Question: I just started using Coq.
How can I define the proposition 'myProp' such that, given a set 'H', 'myProp H' is true iff  ?
In particular, how can I express the fact that 'H' is a subset of 'nat' in a proposition? Or how can I simply state ?
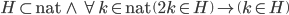
Answer: You are in type theory, so the notion of subset does not exists exactly in the
same manner as in set theory.
Describing something as a subset of nat is just done by by describing it as a proposition over natural numbers. Something of type 'nat -> Prop'.
The sentence 'H' is written:
'''
Variable H : nat -> Prop.
'''
Now that predicate on natural number can only be applied to natural numbers.
If you want to have uniformity and talk about the full subset of natural numbers, it is represented by (choosing a name at random)
'''
Definition all_nat n := True.
'''
Turning attention to your 'myProp' predicate, it will only be applied on predicates on natural numbers, so you can remove the part about being a subset of nat, which will always be satisfied.
'''
Definition myProp (H : nat -> Prop) := forall x, H (2 * x) -> H x.
'''
If I really want to have a description following your initial proposal, I would write
'''
Definition myProp' (H : nat -> Prop) :=
(forall x, H x -> all_nat x) / (forall x, H (2 * x) -> H x).
'''
But the first part of the conjunct is really useless in the case of 'all_nat'. It might come handy in other cases where you would want to consider all subsets of another meaningful subset of nat.